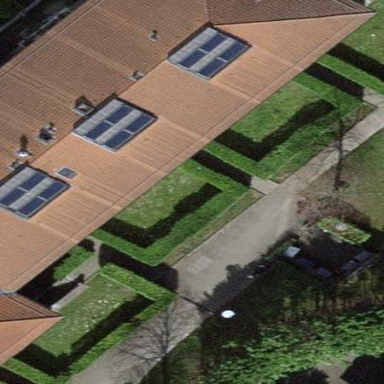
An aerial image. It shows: Garden enclosed by fence.